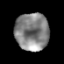
Tissue: prostate
Cell type: Epithelial cells
Senescence score: 0.3326
Nuclear area (px): 1234
Mean DAPI intensity: 132.52